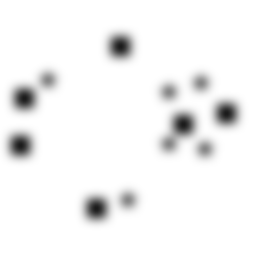
Squares: 6
Triangles: 0
Stars: 6
Total shapes: 12